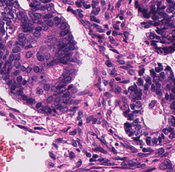
Tumor epithelial tissue: yes
Tumor-associated stroma tissue: yes
Normal tissue: no